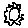
Label: sun